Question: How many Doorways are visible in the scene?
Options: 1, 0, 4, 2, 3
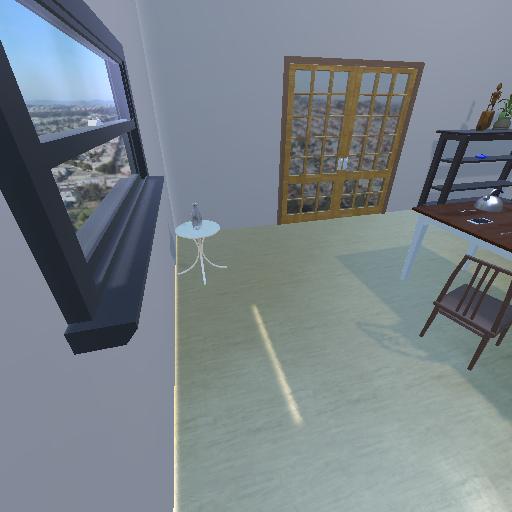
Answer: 1